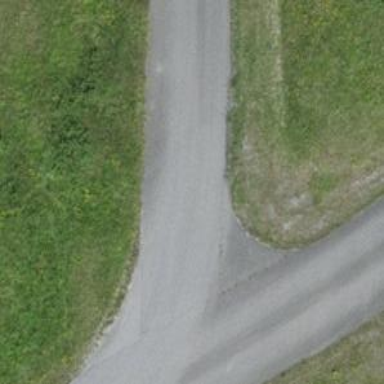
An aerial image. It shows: Well-maintained track road with grade 1 tracktype.